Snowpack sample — Buffalo Mountain, Silverthorne, Colorado, USA (2/22/26, 2:02 PM MST)
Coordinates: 39.622, -106.113
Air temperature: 33 °F
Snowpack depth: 63 cm
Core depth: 30 cm
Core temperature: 24.8 °F
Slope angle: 11°, slope face: 116°
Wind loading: low
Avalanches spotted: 0
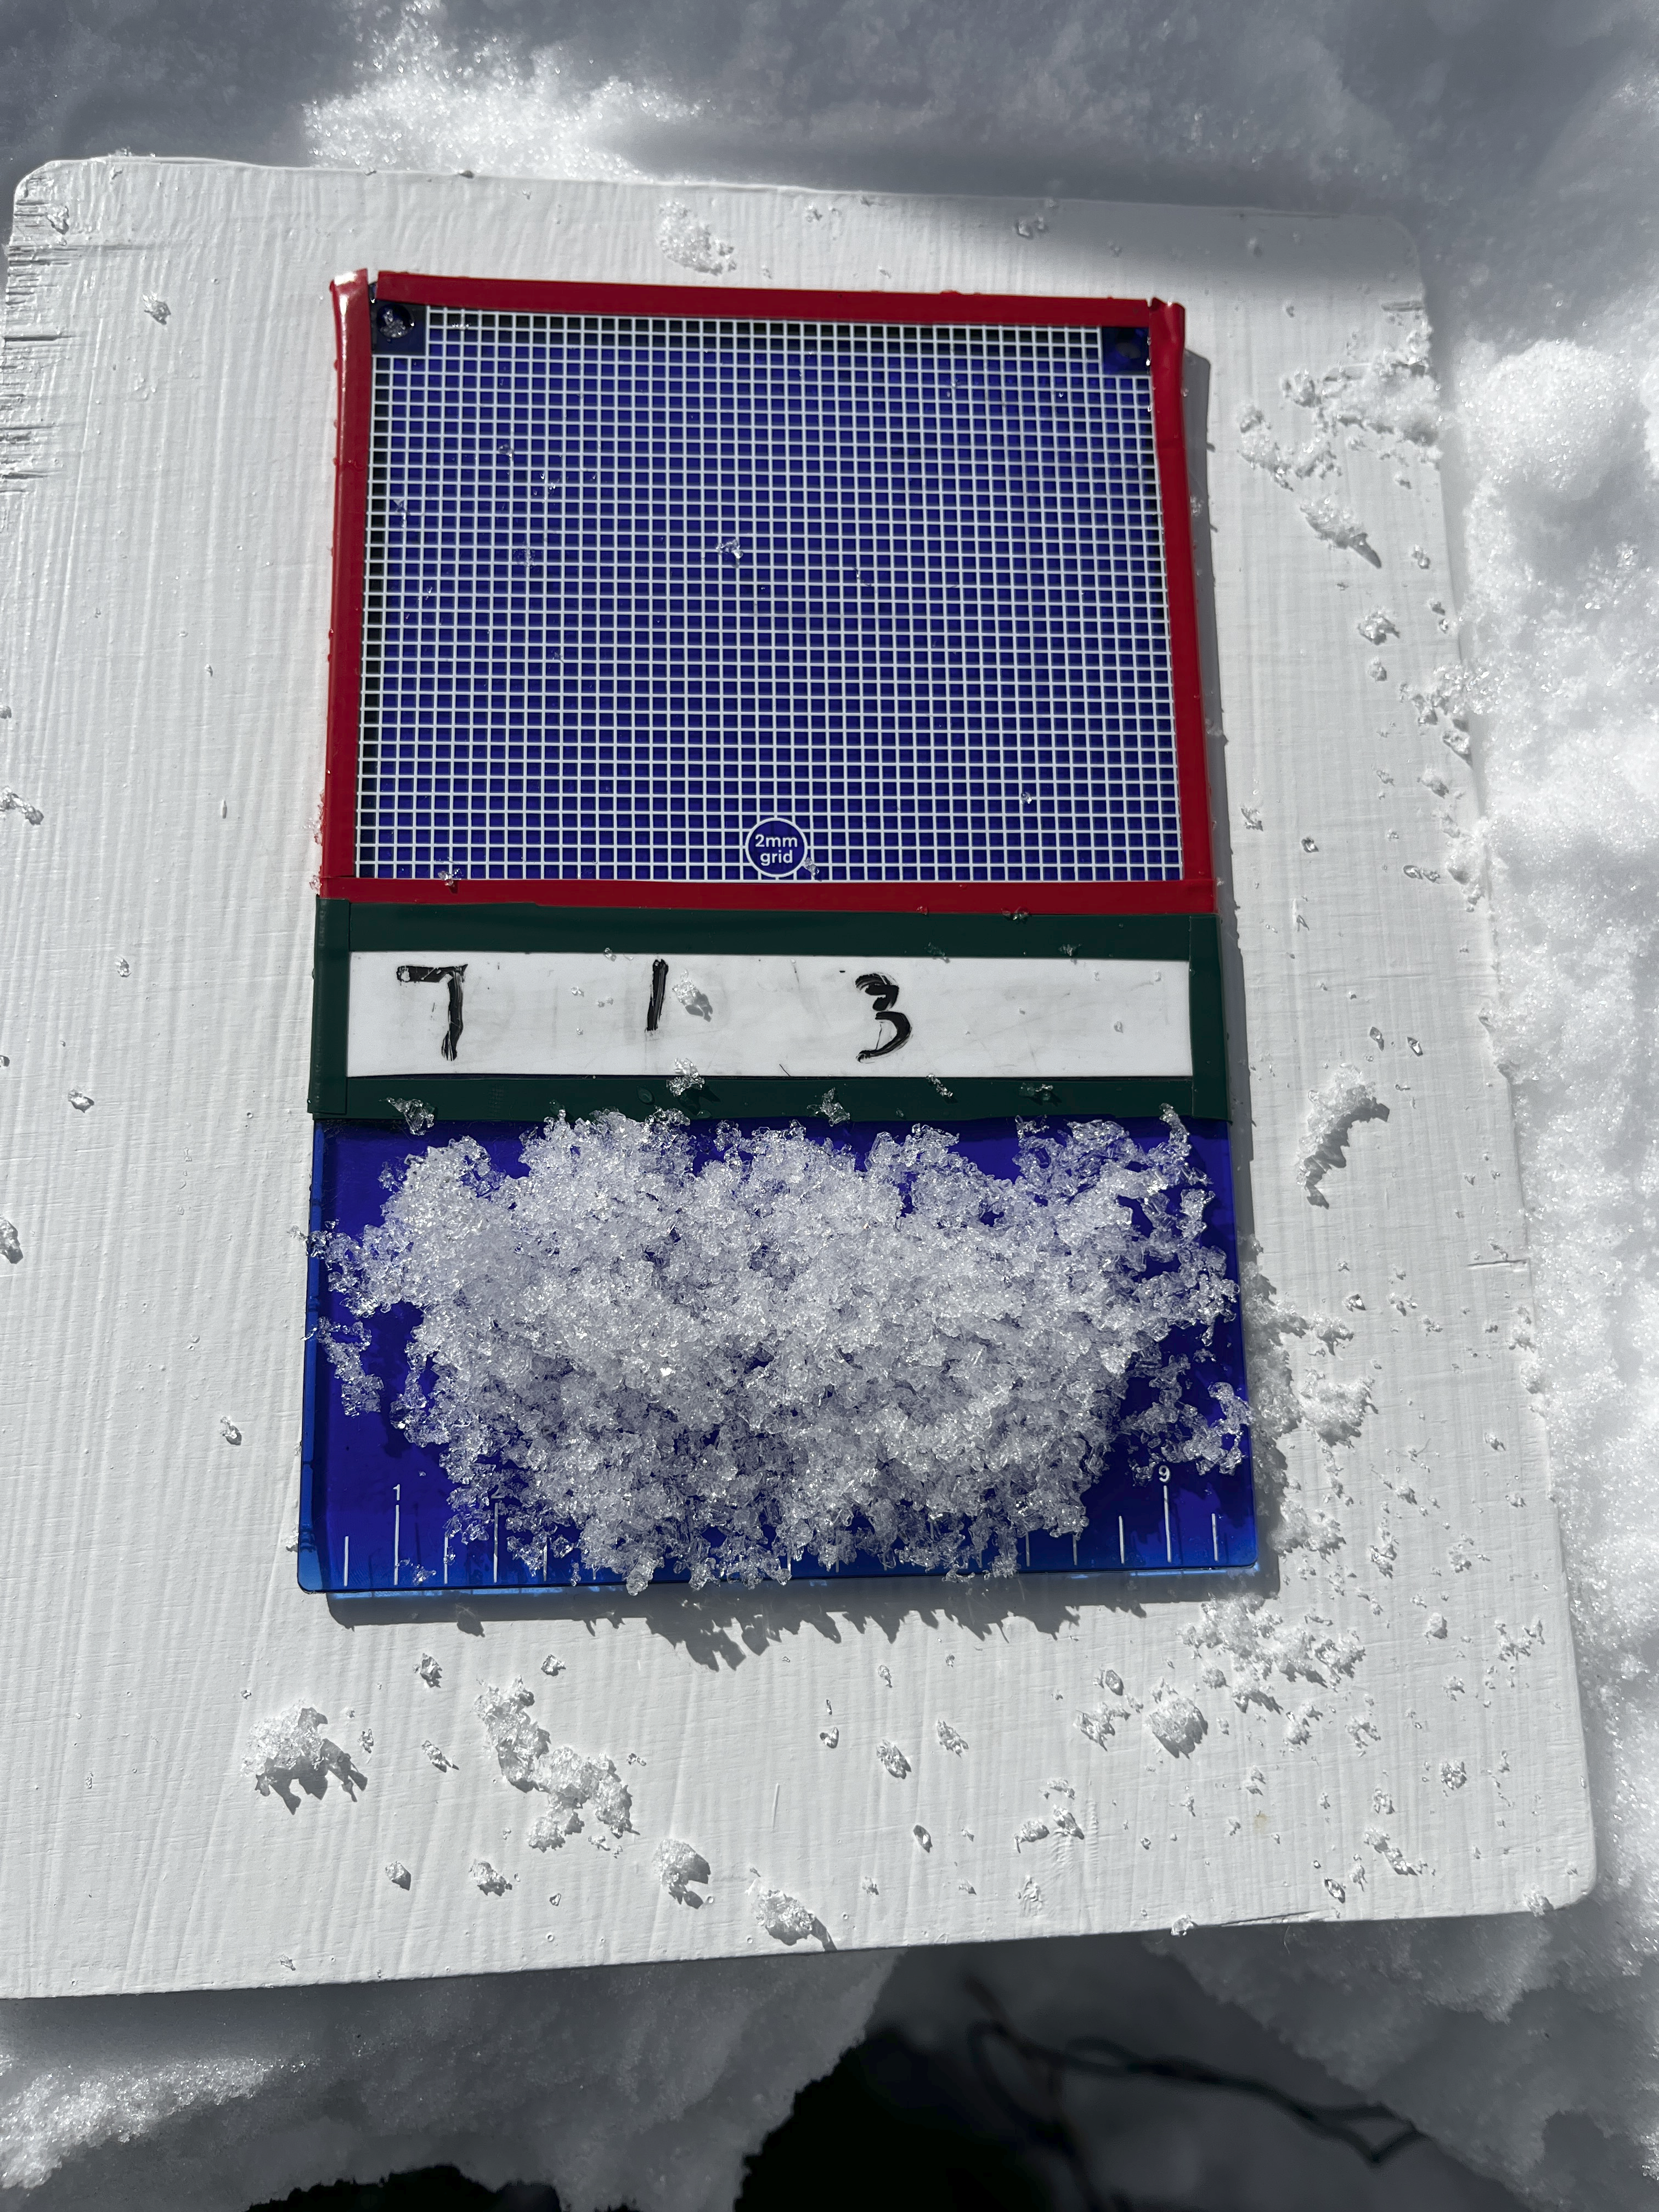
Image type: crystal_card
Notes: In a firebreak similar to site 1, minimal wind loading with no spotted avalanches (not many faces in view though)